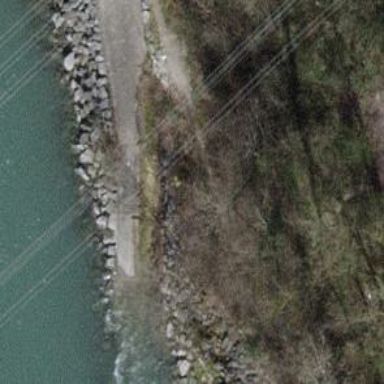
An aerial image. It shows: Slipway made of asphalt for leisure land activities.